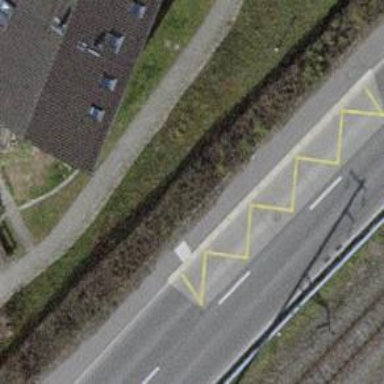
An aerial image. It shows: Platform for public transport on the road.